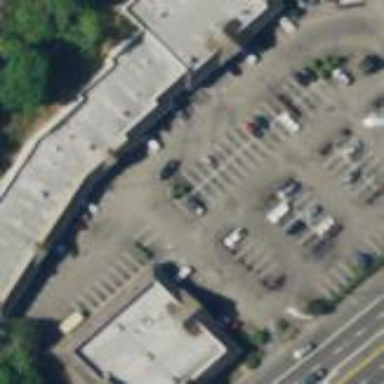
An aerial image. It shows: Parking area.